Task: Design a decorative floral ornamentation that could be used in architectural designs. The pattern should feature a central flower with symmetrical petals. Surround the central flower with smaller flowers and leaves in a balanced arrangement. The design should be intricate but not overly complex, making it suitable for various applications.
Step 1600:
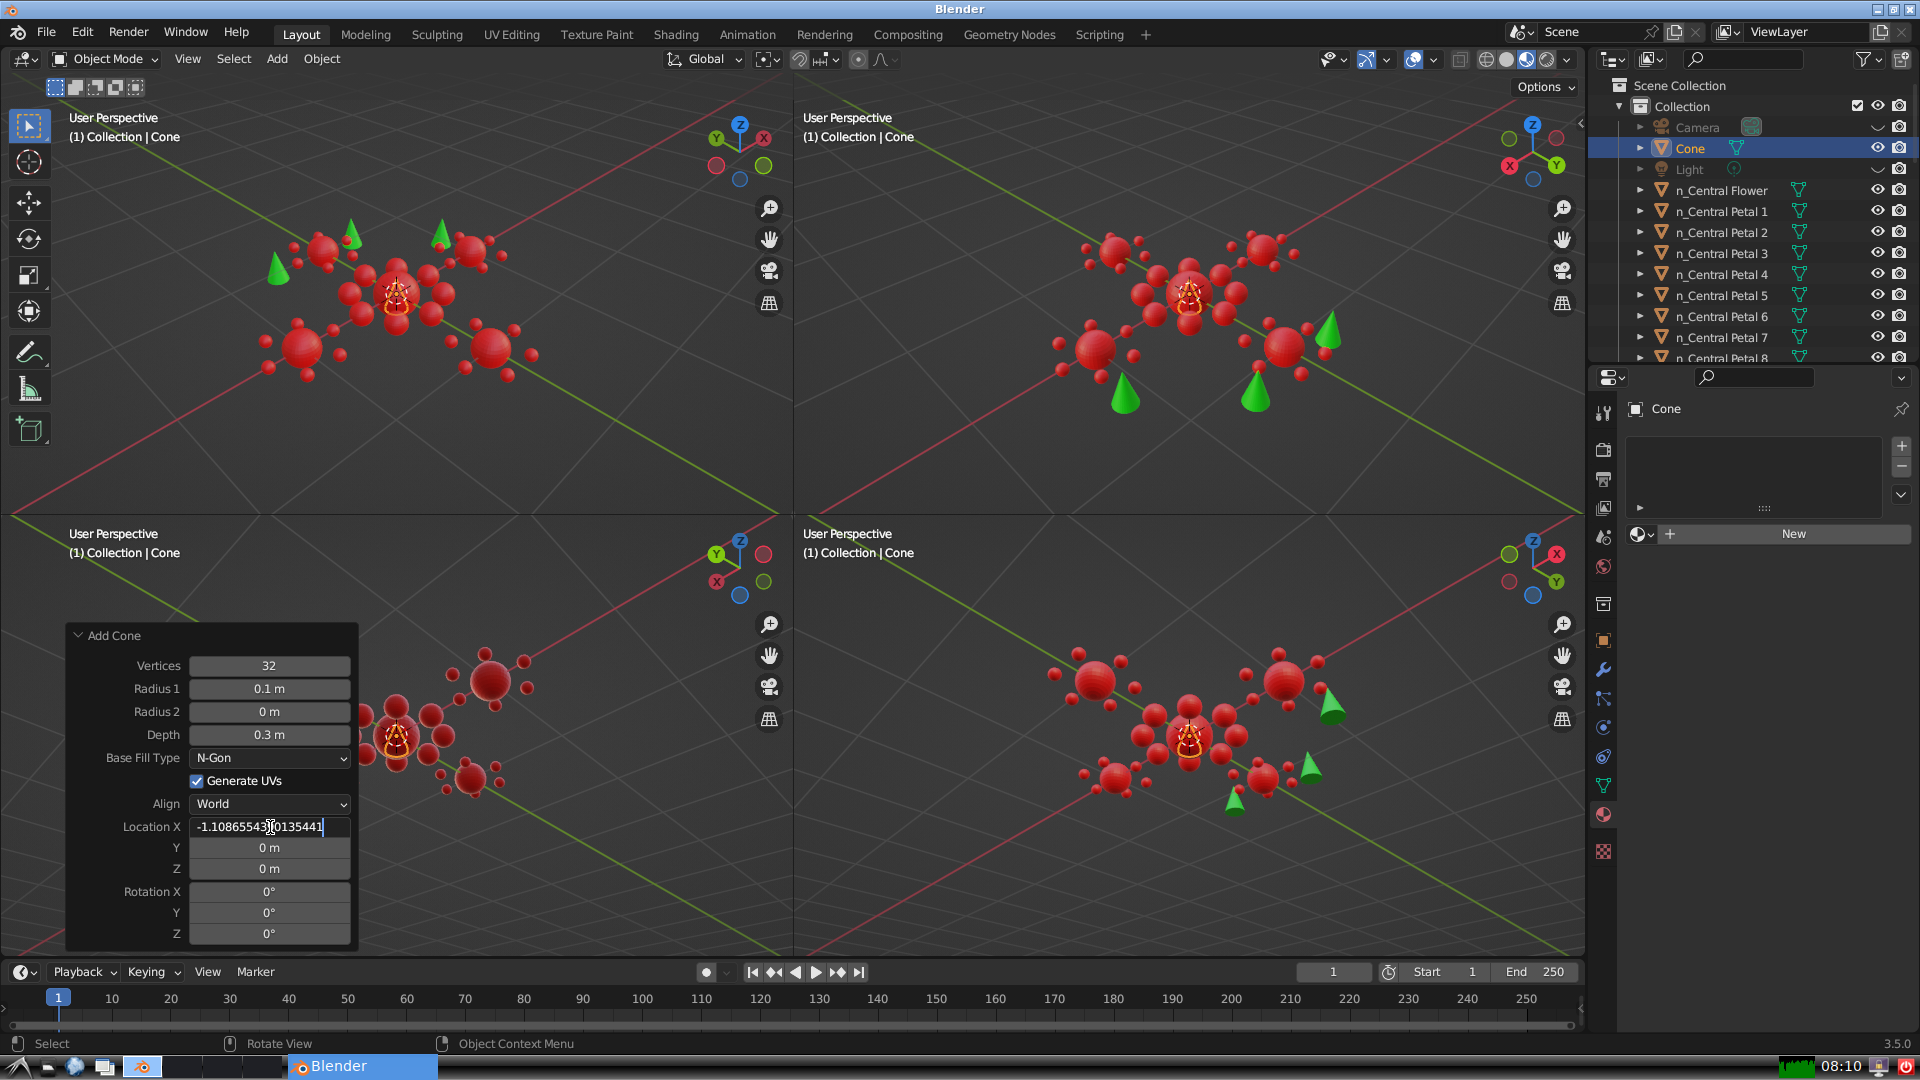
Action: {"key_press": ['Return']}